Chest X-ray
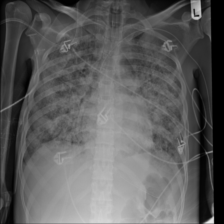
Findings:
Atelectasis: negative
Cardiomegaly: negative
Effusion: negative
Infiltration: positive
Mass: negative
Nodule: negative
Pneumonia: negative
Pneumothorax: negative
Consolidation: negative
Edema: positive
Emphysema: negative
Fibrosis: negative
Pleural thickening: negative
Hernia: negative